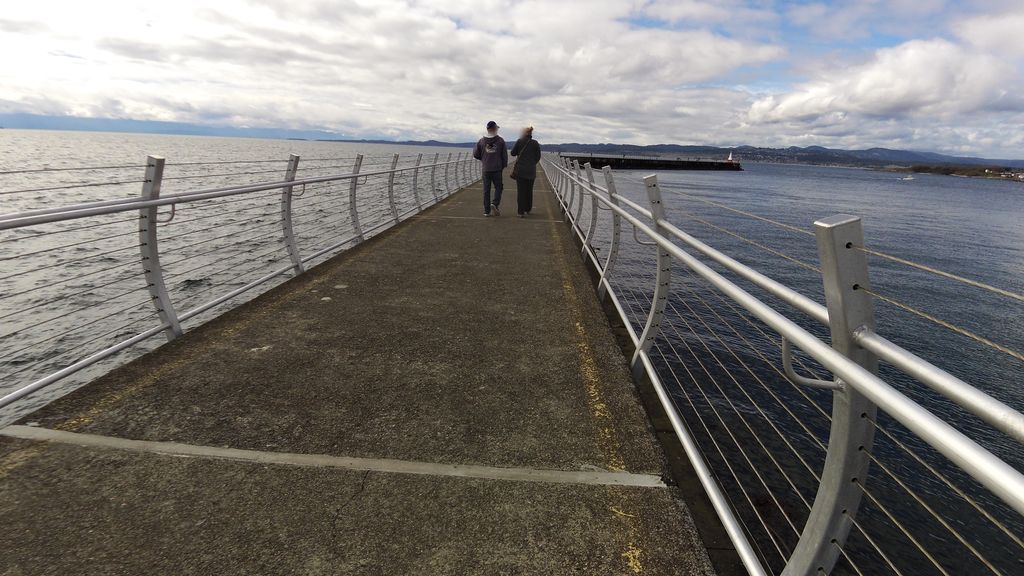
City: victoria